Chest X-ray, AP view. Patient: 51 years old, sex M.
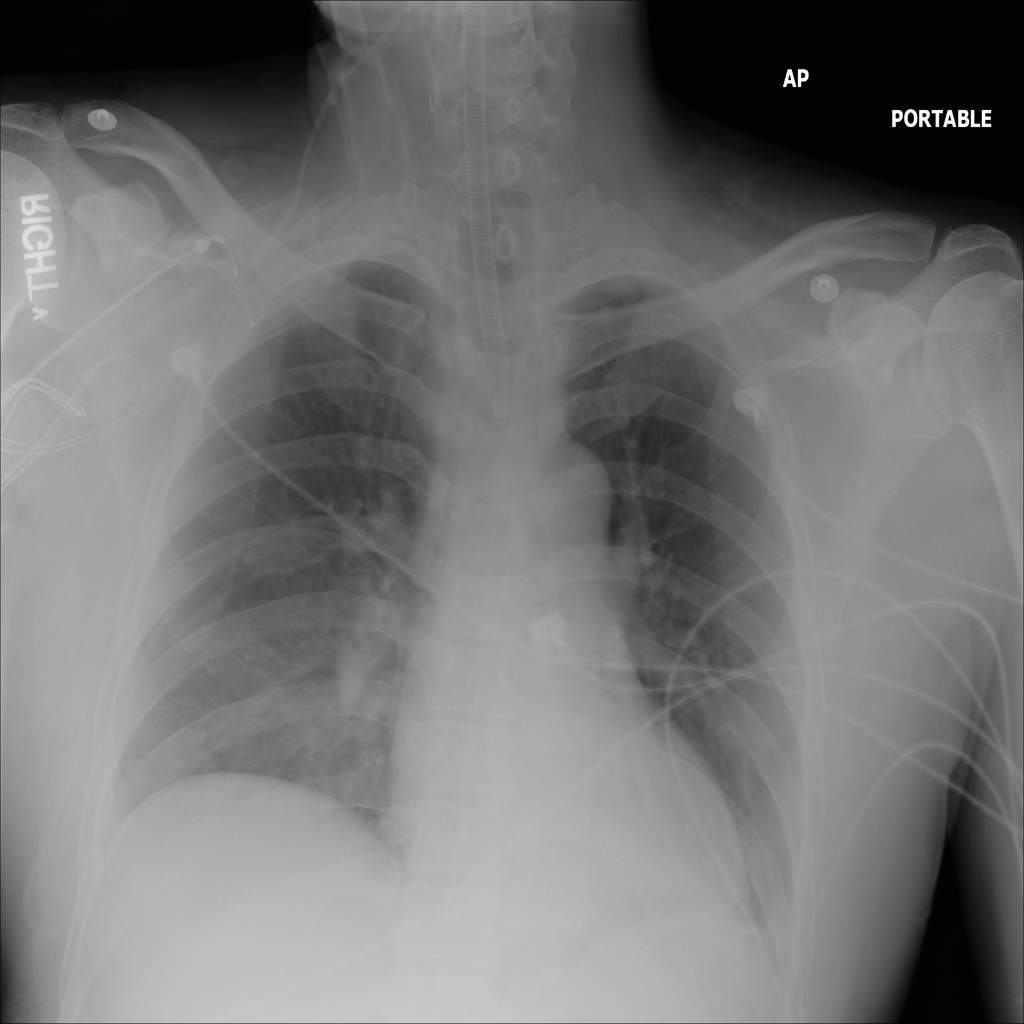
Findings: No Finding